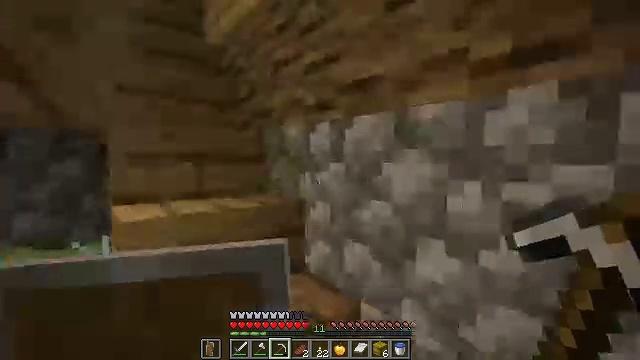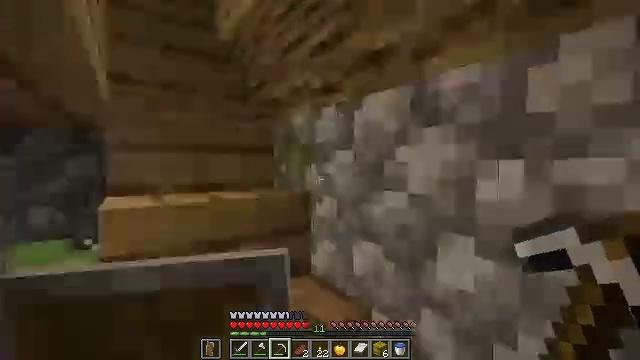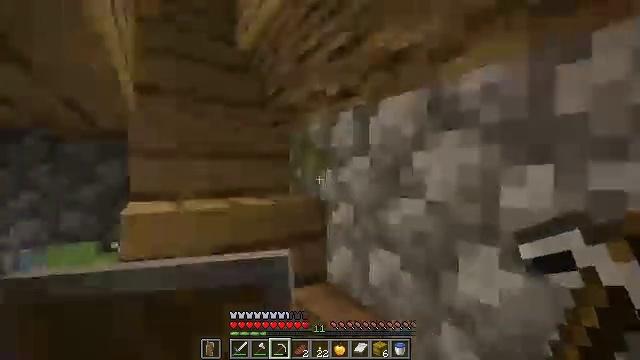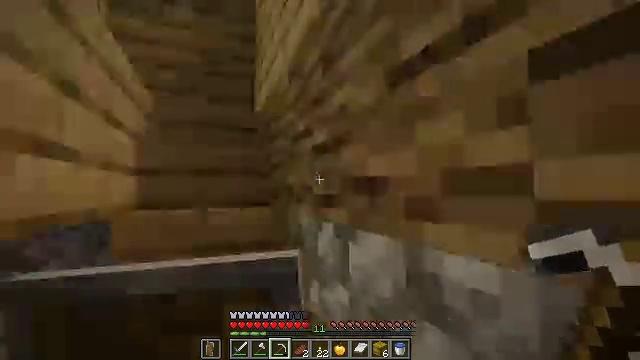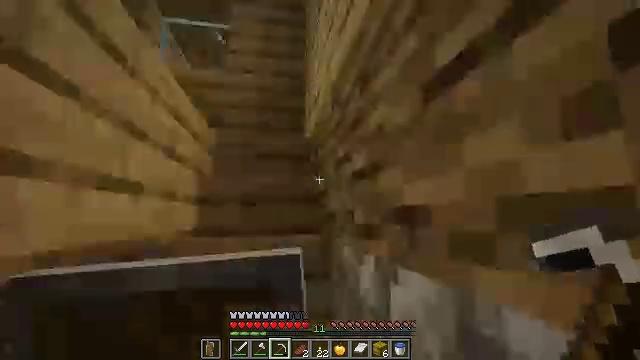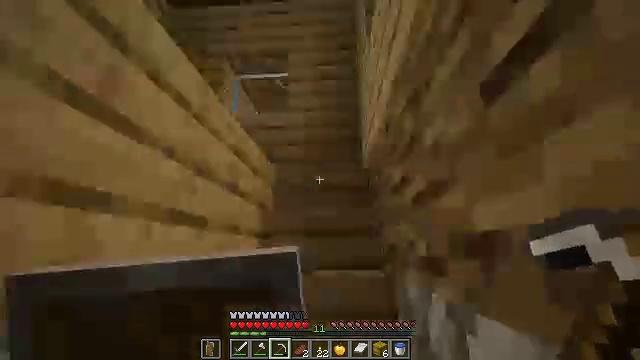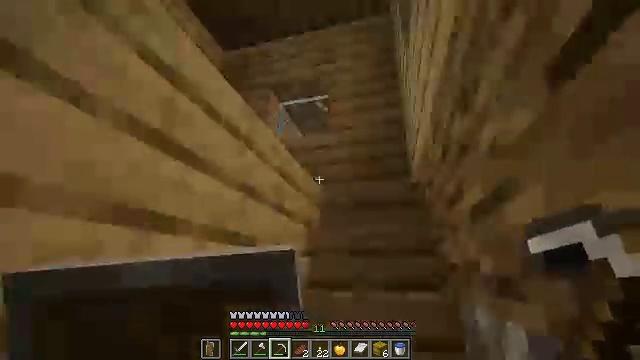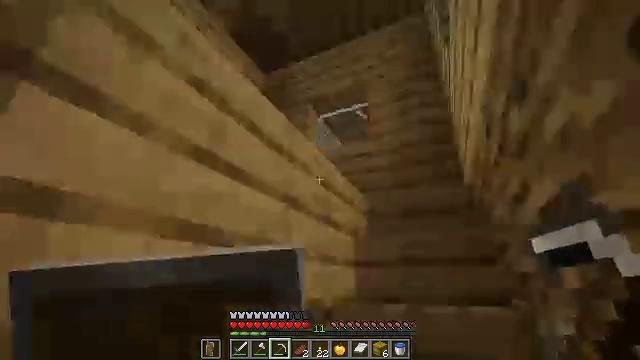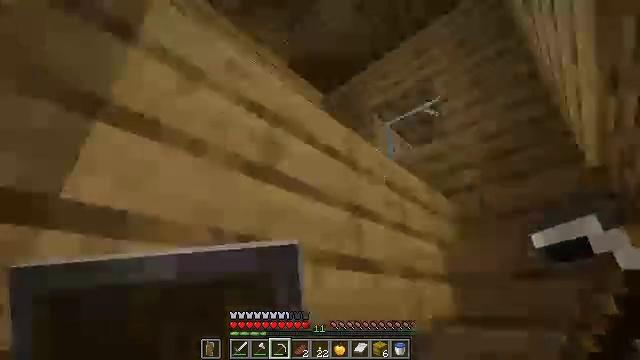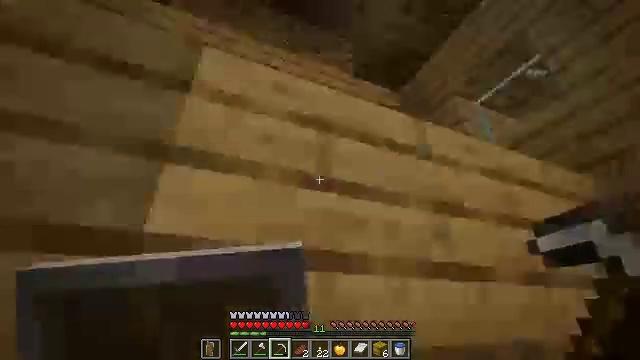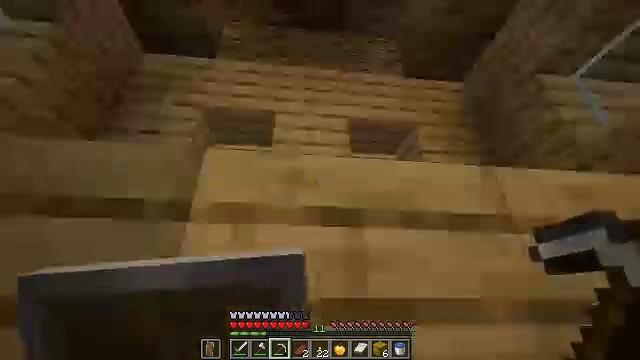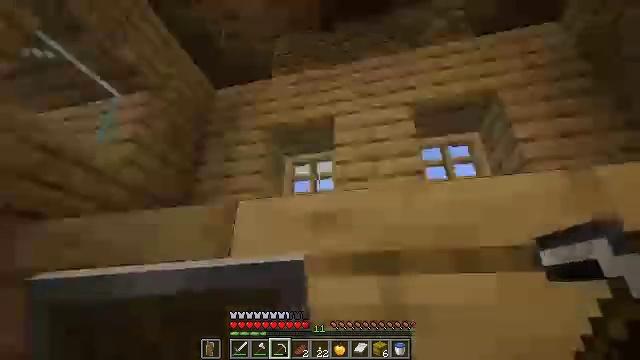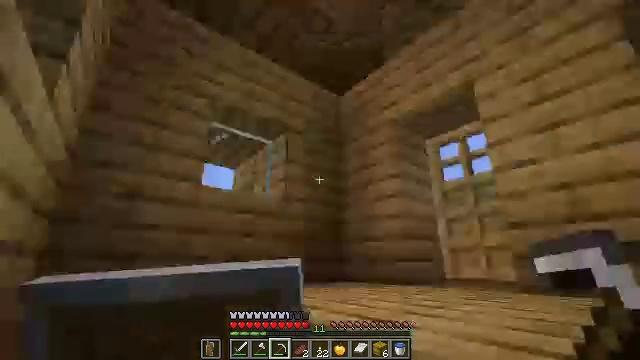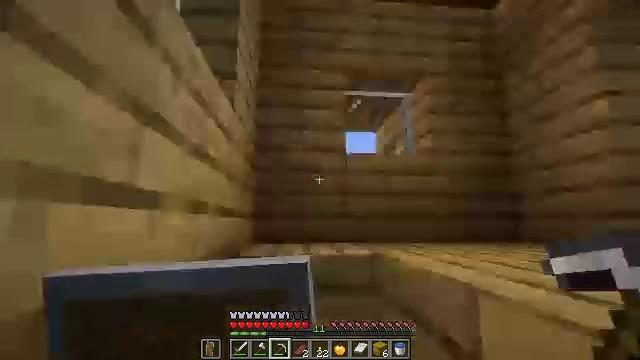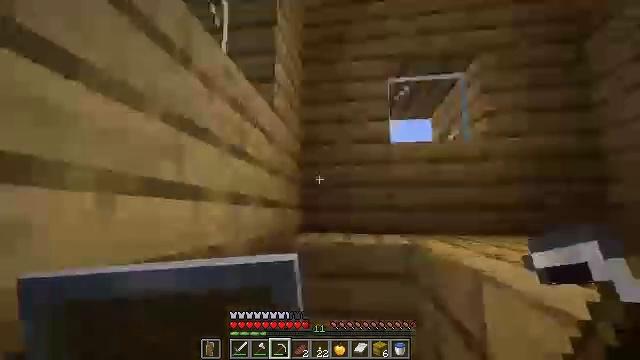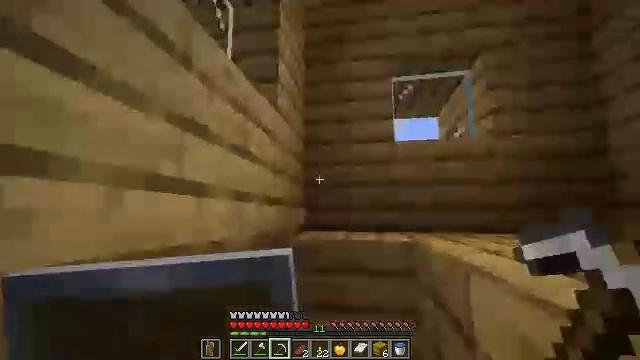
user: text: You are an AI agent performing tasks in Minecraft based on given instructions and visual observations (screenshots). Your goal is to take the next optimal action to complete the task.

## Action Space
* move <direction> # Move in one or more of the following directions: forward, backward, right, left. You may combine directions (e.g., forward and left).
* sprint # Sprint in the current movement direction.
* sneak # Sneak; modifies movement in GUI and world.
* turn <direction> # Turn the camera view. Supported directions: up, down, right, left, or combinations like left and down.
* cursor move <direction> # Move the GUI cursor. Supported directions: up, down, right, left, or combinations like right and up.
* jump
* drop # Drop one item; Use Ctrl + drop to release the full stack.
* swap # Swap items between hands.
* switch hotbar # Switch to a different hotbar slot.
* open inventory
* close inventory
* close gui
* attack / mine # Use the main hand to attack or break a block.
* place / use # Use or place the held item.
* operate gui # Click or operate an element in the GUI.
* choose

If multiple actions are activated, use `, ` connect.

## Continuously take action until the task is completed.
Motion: motion action
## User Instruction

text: Recycle the blast furnace by breaking it.
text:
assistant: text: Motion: move forward and move right, turn left and up
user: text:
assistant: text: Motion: move forward and move right, turn left and up
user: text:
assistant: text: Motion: move forward and move right, turn left and up
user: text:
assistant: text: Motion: move forward and move right, turn left and up
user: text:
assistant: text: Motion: move right, turn left and up
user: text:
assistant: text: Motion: turn left and up
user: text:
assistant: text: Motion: move right, turn left and up
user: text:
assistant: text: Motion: move right, turn left and up
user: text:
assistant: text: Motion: move right, turn left and up
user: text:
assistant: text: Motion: move right, turn left
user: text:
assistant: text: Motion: move right, turn left and down
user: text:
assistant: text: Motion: move right, turn left and down
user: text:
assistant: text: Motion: move right, turn left and down
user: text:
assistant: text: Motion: move right, turn left and down
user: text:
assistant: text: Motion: turn left
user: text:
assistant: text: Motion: no_op
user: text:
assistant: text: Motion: no_op
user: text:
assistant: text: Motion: no_op
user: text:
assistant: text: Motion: turn right and down
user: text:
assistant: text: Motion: turn right and down
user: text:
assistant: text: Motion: turn right and up
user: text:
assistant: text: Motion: turn right and up
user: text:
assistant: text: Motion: turn right and up
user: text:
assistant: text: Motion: turn right and up
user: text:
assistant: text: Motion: turn right
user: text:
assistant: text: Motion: move left
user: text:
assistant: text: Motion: move left, turn right and down
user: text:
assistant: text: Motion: move left, turn right and down
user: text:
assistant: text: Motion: move left, turn right and down
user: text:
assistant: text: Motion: move forward and move left, turn right and down